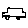
Label: car